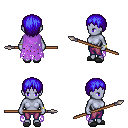
a pixel art fantasy rpg character, female body template, dark elf, purple skin, maroon tattered cape, magenta pants, blue plain hairstyle, bracelets, gray slippers, spear, four views (front, back, left, right), 2x2 character sprite sheet, small pixel art, hard edges, no anti-aliasing